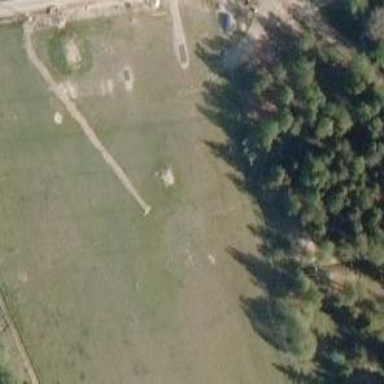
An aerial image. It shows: Disc golf basket.